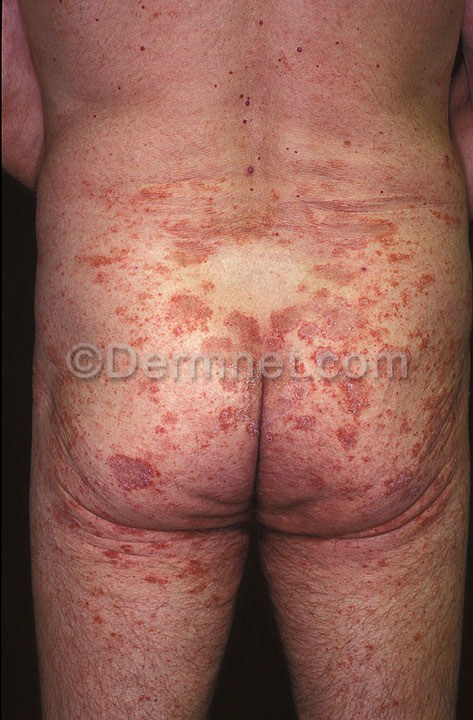
Disease: Psoriasis pictures Lichen Planus and related diseases